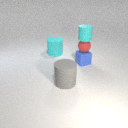
small blue rubber cube behind large gray rubber cylinder